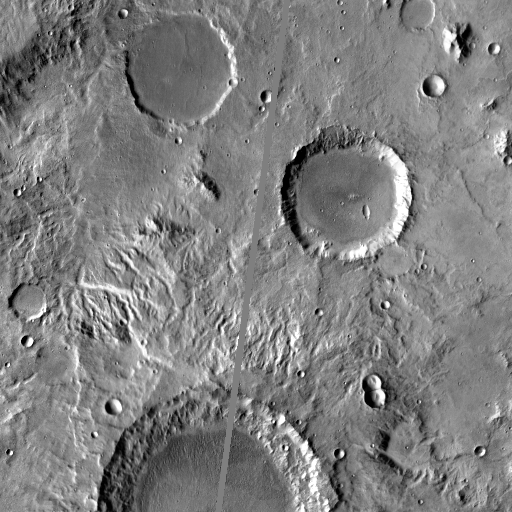
Crater classes present: Background, Other, Layered, Buried, Secondary